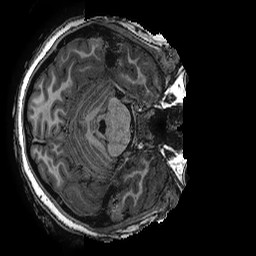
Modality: T1w
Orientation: axial
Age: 14
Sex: female
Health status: ill
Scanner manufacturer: ge
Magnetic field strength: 3 T
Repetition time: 0.007644 s
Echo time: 0.003468 s